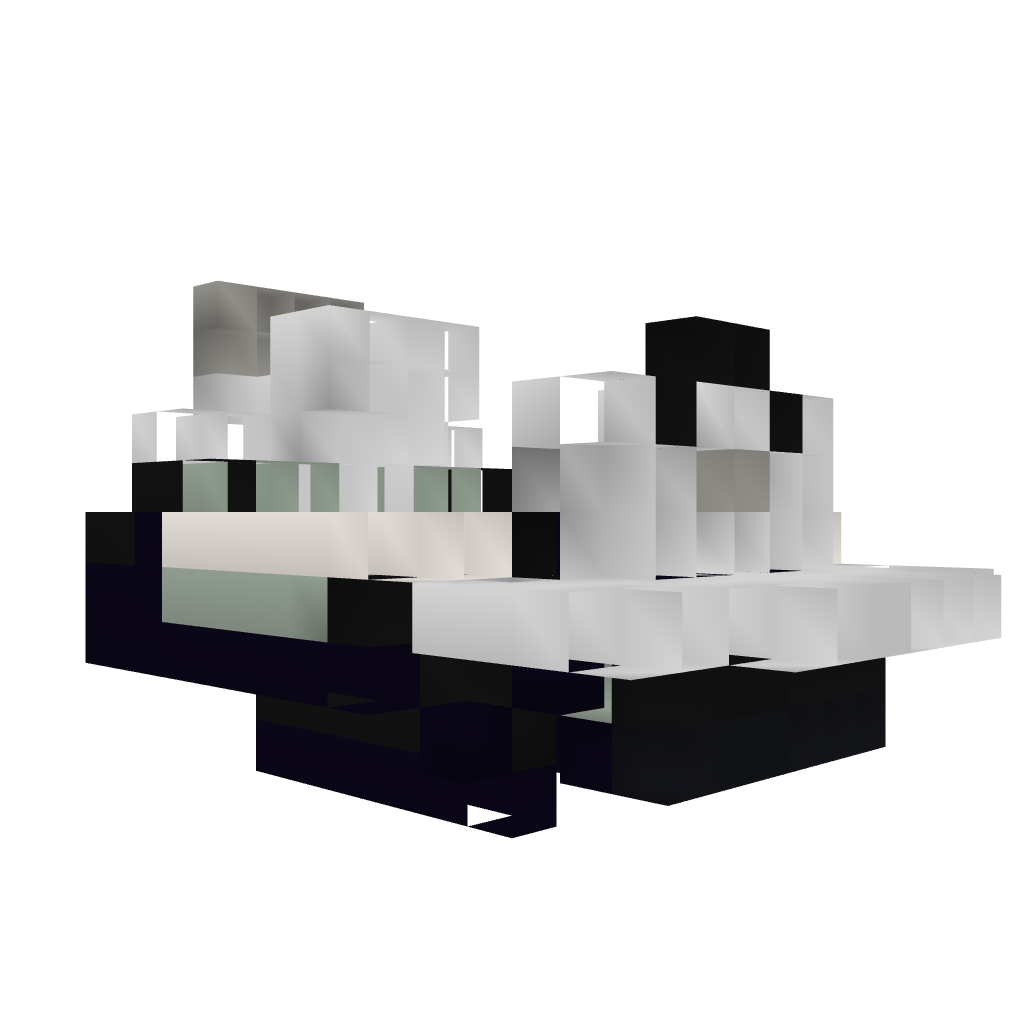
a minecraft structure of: Ultimate TNT Cannon V. 1